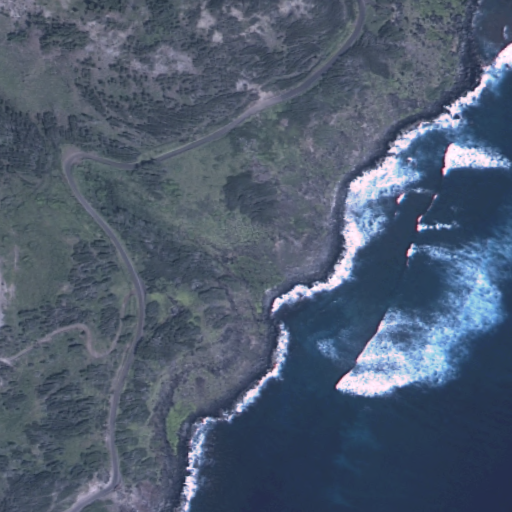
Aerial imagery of valley in Hawaii named Paenapalaua Gulch containing only unknown